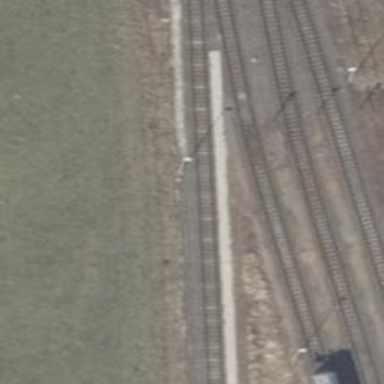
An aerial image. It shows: Railway yard used for servicing trains.